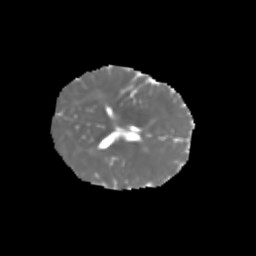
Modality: MD
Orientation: axial
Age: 6
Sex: male
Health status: healthy